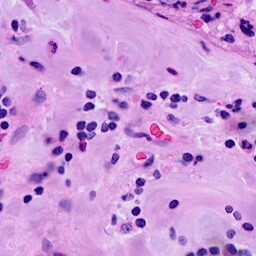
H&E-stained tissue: Breast